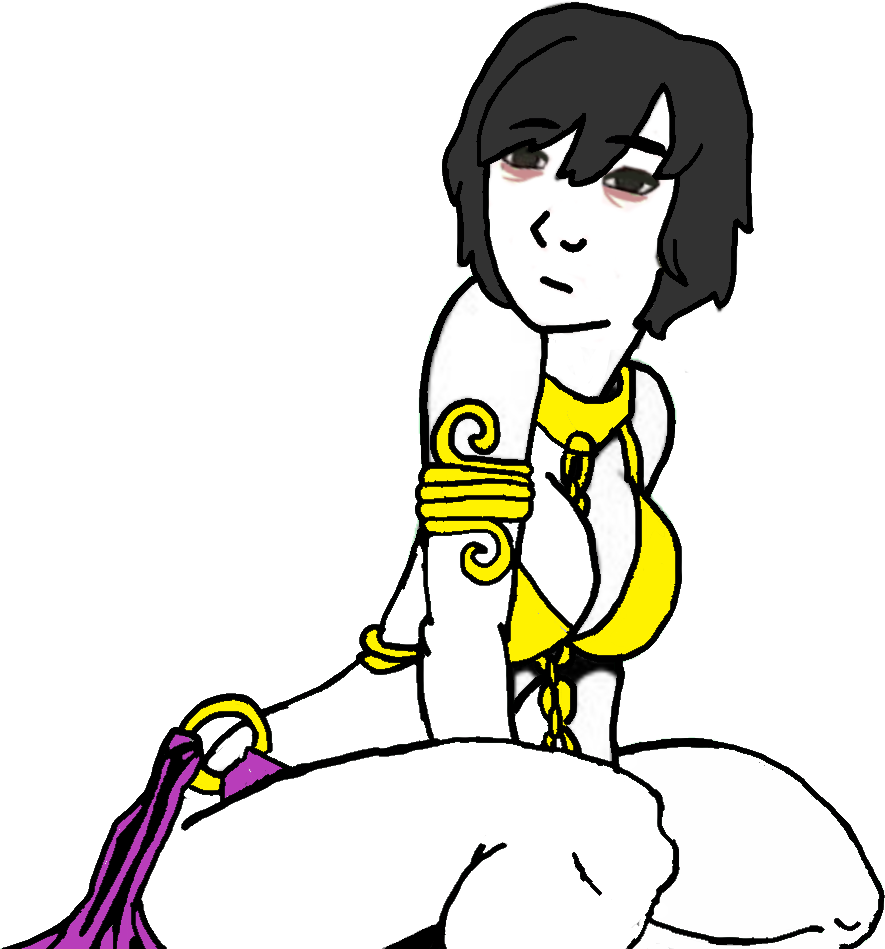
Label: 5_Doomer_Girl